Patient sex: M
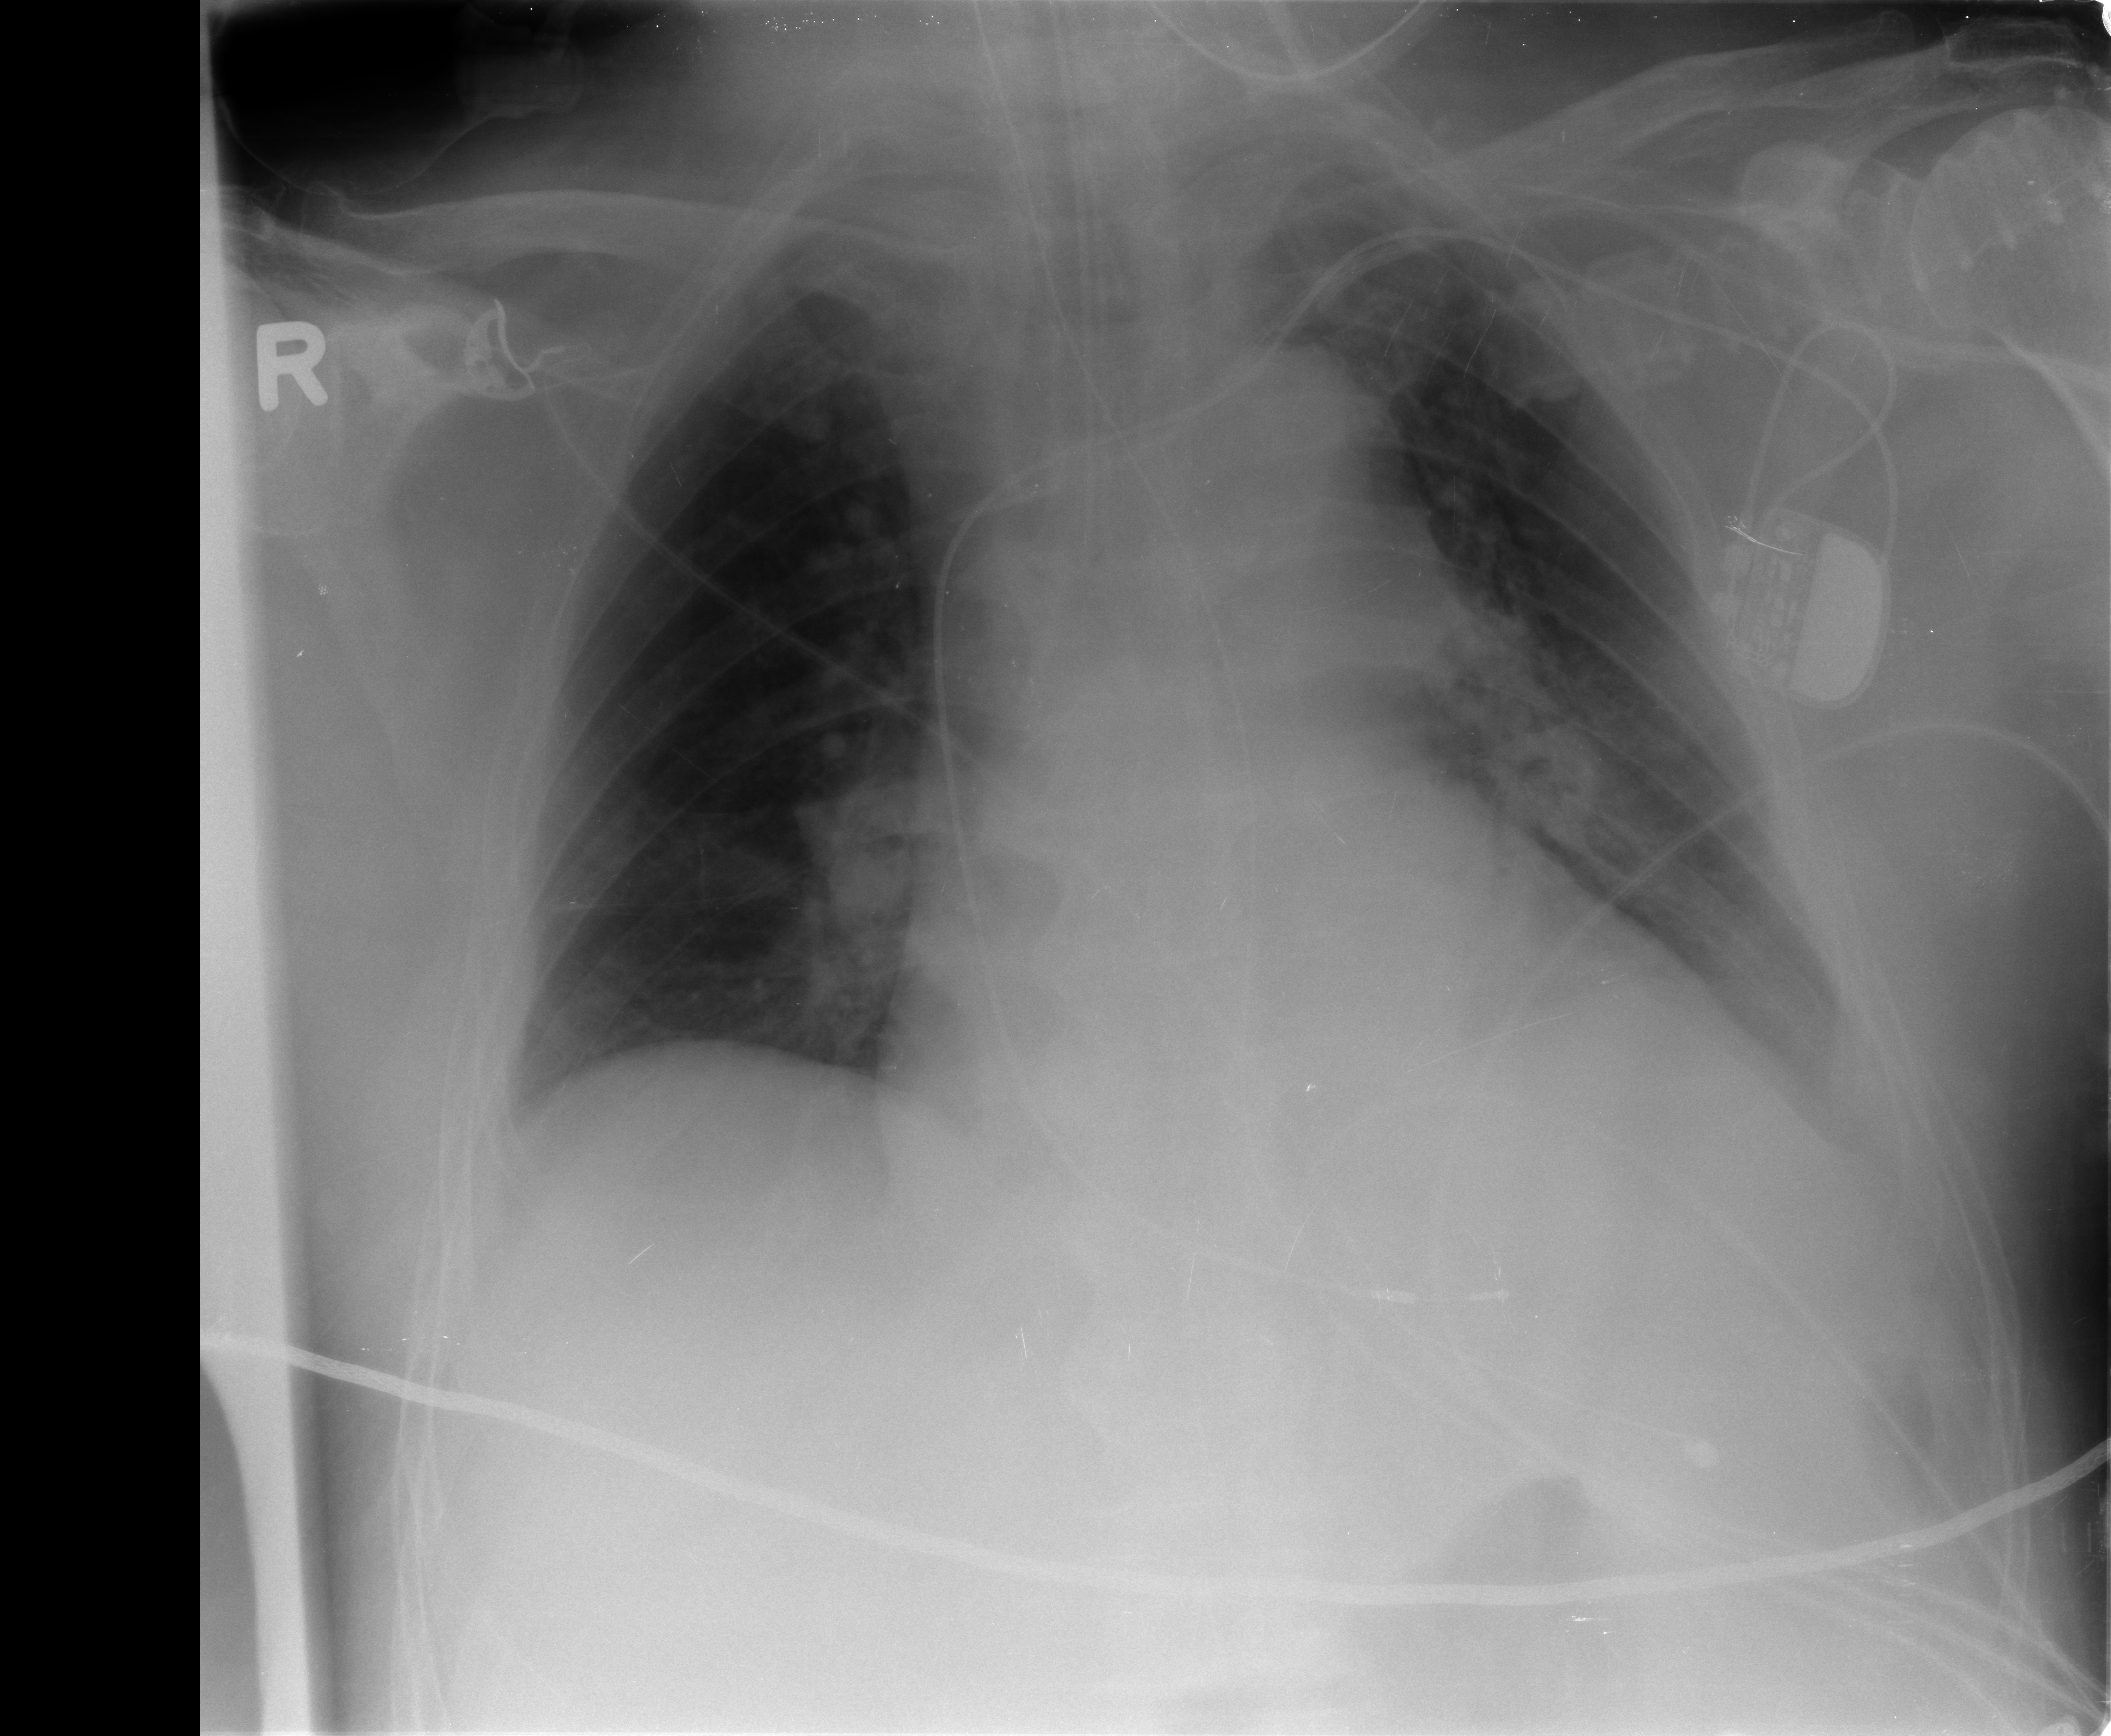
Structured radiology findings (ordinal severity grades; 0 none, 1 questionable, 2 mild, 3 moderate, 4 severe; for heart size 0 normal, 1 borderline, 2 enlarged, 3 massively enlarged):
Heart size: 2
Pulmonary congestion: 2
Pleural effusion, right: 0
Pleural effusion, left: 2
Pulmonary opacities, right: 0
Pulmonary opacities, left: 0
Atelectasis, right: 0
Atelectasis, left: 2